Question:
Using the code below I was able to estimate it upto: 1.7579327566180045
'''
public class Sum {
static int count = 0;
static double a = 0;
public static void main(String[] args) {
int x = 0;
System.out.println(sum(x));
}
public static double sum(int x){
count++;
x++;
if (count == 11000){
return a;
}
return a = Math.sqrt(x+sum(x));
}
'''
I am however not able to get an answer with more accuracy with the recursion here. Increasing the number of recursive calls from 11,000 gives me a 'StackOverflowError'. I also looked up how I could use the java's 'BigDecimal' here, but I'm unable to implement it here and honestly not sure if that would help.
> :- how can I make this programme compute the constant to more decimal places and more accurately? I'm not certain if this I can compute it iteratively or not either. I wasn't able to work out an 'iterative' definition.
In addition, I looked into Java 8 Streams too, but those didn't make much sense to me (since i'm new to programming and Java) and not sure if that is applicable here.
Thanks for any help!
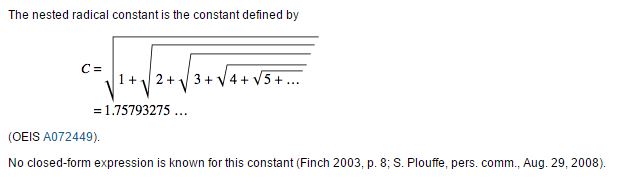
Answer: If your only problem is the stack: don't use recursion, just use a plain iteration.
If we call the iteration limit 'n', then the radical constant is:
'''
sqrt(1 + sqrt(2 + sqrt(3 + sqrt(4 + ... sqrt(... + sqrt(n))...))))
'''
which is the same as:
'''
sqrt(...(sqrt(sqrt(sqrt(n) + (n-1)) + (n-2)) + (n-3)) + ... )
'''
So let's just use that:
'''
public class Test {
public Test(int iterations) {
int n = iterations;
double sum = 0;
while (n > 0) {
sum = Math.sqrt(sum + n--);
}
System.out.printf("Precision using %d iterations: %1.50f
", iterations, sum);
}
public static void main(String[] args) {
new Test(1);
new Test(10);
new Test(100);
new Test(1000);
new Test(10000);
new Test(100000);
new Test(<PHONE>);
new Test(<PHONE>);
new Test(100000000);
}
}
'''
Of course, since you want precision, this isn't going to help much: now you're no longer running into a stack issue, you're running into the fact that IEEE floating point numbers are not for mathematically precise computation:
'''
Precision using 1 iterations: 1.00000000000000000000000000000000000000000000000000
Precision using 10 iterations: 1.75793261139383100000000000000000000000000000000000
Precision using 100 iterations: 1.75793275661800450000000000000000000000000000000000
Precision using 1000 iterations: 1.75793275661800450000000000000000000000000000000000
Precision using 10000 iterations: 1.75793275661800450000000000000000000000000000000000
Precision using 100000 iterations: 1.75793275661800450000000000000000000000000000000000
Precision using <PHONE> iterations: 1.75793275661800450000000000000000000000000000000000
Precision using <PHONE> iterations: 1.75793275661800450000000000000000000000000000000000
Precision using 100000000 iterations: 1.75793275661800450000000000000000000000000000000000
'''
As per the <URL>:
> This data type should never be used for precise values, such as currency. For that, you will need to use the java.math.BigDecimal class instead. Numbers and Strings covers BigDecimal and other useful classes provided by the Java platform.